Field crop: tomato
Growth stage: 1
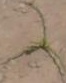
Species: cyperus